Field crop: tomato
Growth stage: 2
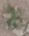
Species: solanum